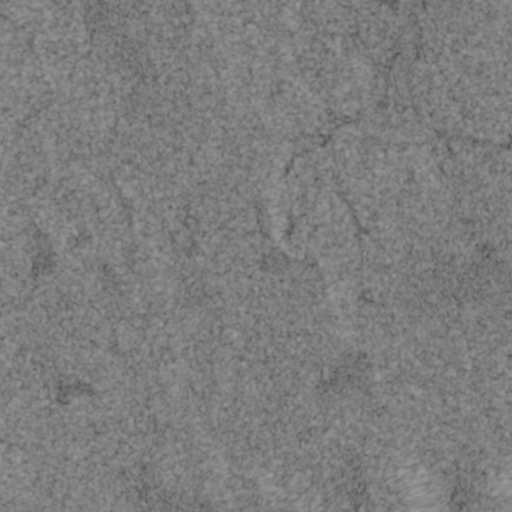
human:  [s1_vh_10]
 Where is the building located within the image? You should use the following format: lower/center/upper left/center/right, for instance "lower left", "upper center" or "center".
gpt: The building is located in the upper right of the image.
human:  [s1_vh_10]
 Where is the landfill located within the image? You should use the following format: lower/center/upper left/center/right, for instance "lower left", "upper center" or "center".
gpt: There is no landfill in the image.

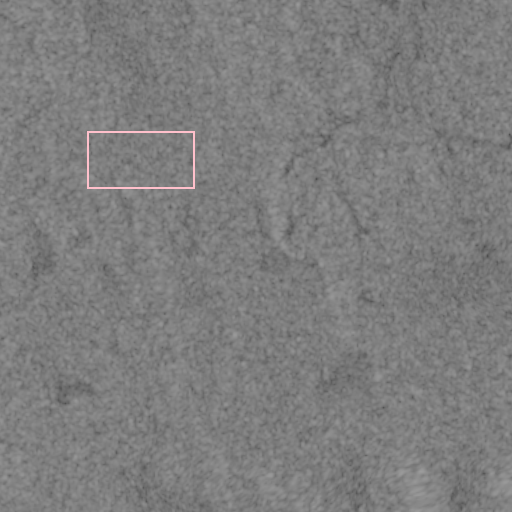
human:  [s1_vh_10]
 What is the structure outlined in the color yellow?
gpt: There is no yellow outline.
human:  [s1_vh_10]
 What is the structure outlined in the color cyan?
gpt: There is no structure outlined in cyan.